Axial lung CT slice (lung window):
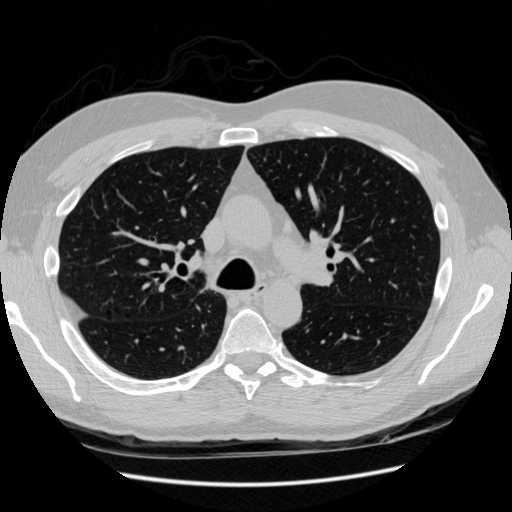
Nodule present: no